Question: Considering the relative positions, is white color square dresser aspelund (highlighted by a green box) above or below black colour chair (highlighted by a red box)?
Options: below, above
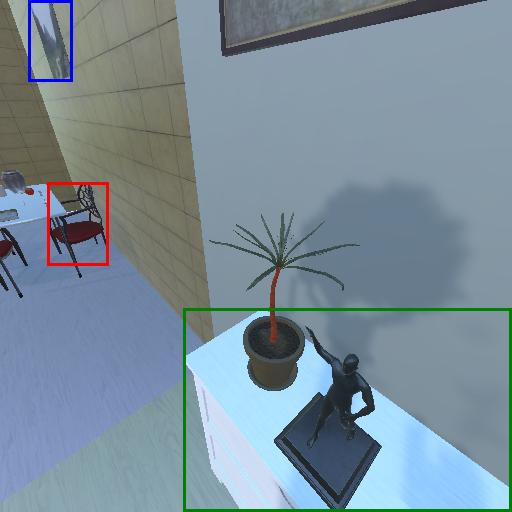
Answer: below